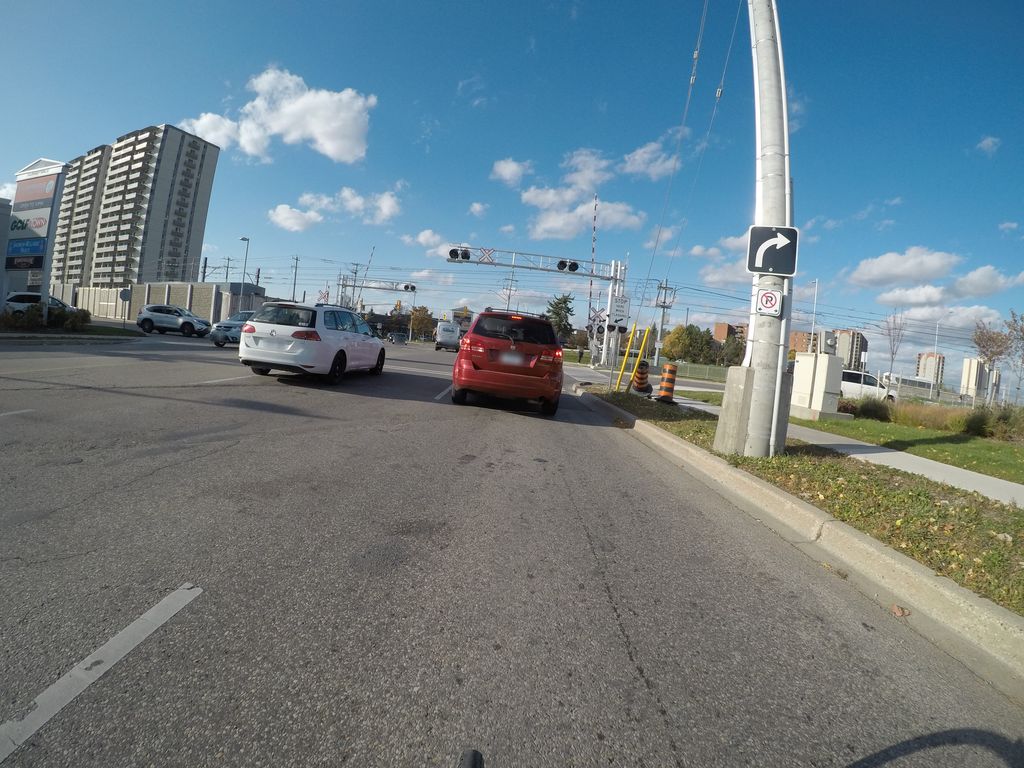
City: kitchener-waterloo